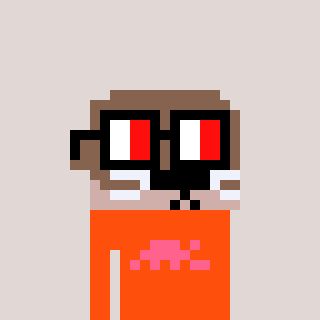
a pixel art character with square glasses with black frames and red eyes, a otter-shaped head and a orange-colored body on a warm background